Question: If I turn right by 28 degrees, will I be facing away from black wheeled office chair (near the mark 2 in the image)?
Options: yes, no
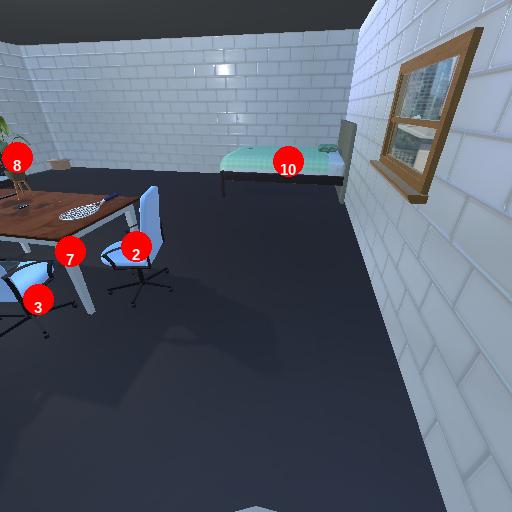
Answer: yes